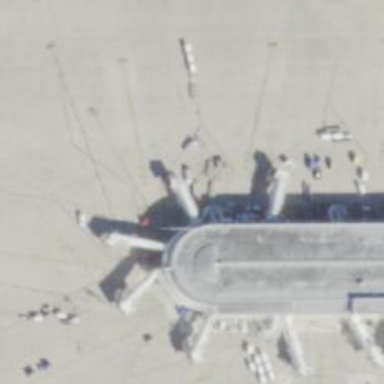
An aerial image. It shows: Airport gate.